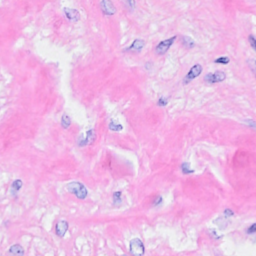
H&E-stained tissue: Breast